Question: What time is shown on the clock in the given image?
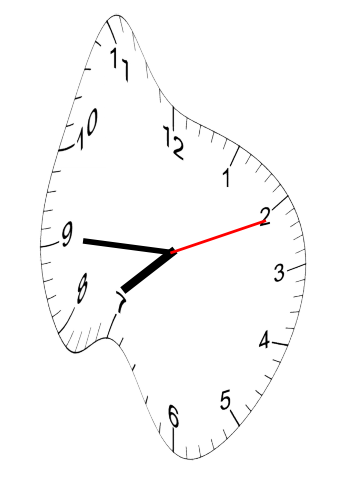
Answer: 07:45:11